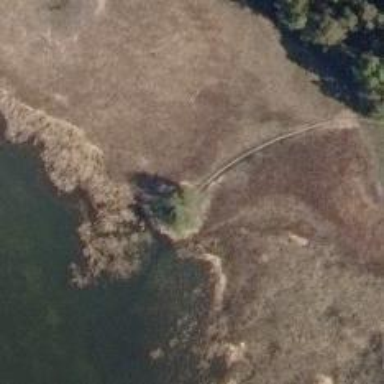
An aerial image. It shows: Bird hide located in leisure land area.